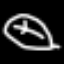
Label: leaf